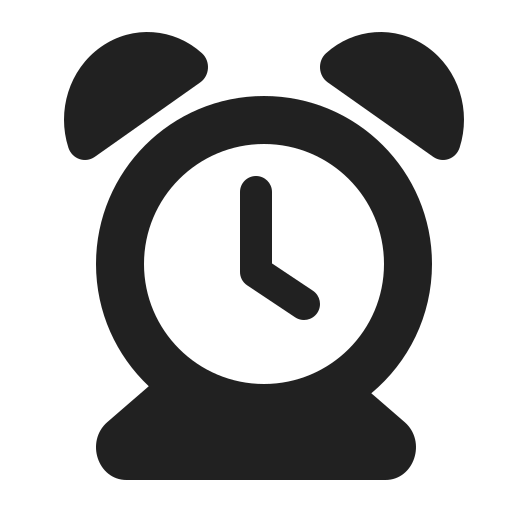
alarm clock high contrast